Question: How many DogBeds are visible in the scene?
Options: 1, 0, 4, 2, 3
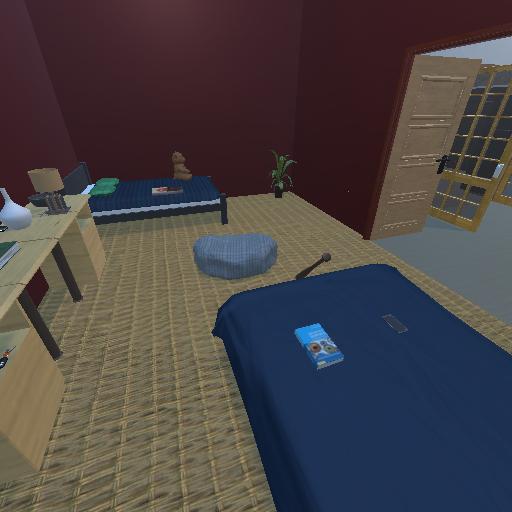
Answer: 1